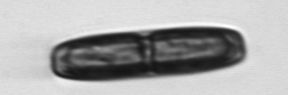
Label: Ephemera